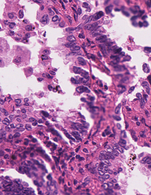
Tumor epithelial tissue: yes
Tumor-associated stroma tissue: yes
Normal tissue: no